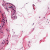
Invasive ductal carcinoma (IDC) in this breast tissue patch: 0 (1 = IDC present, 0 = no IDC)